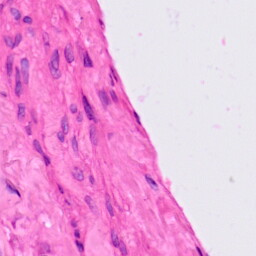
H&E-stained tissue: Lung